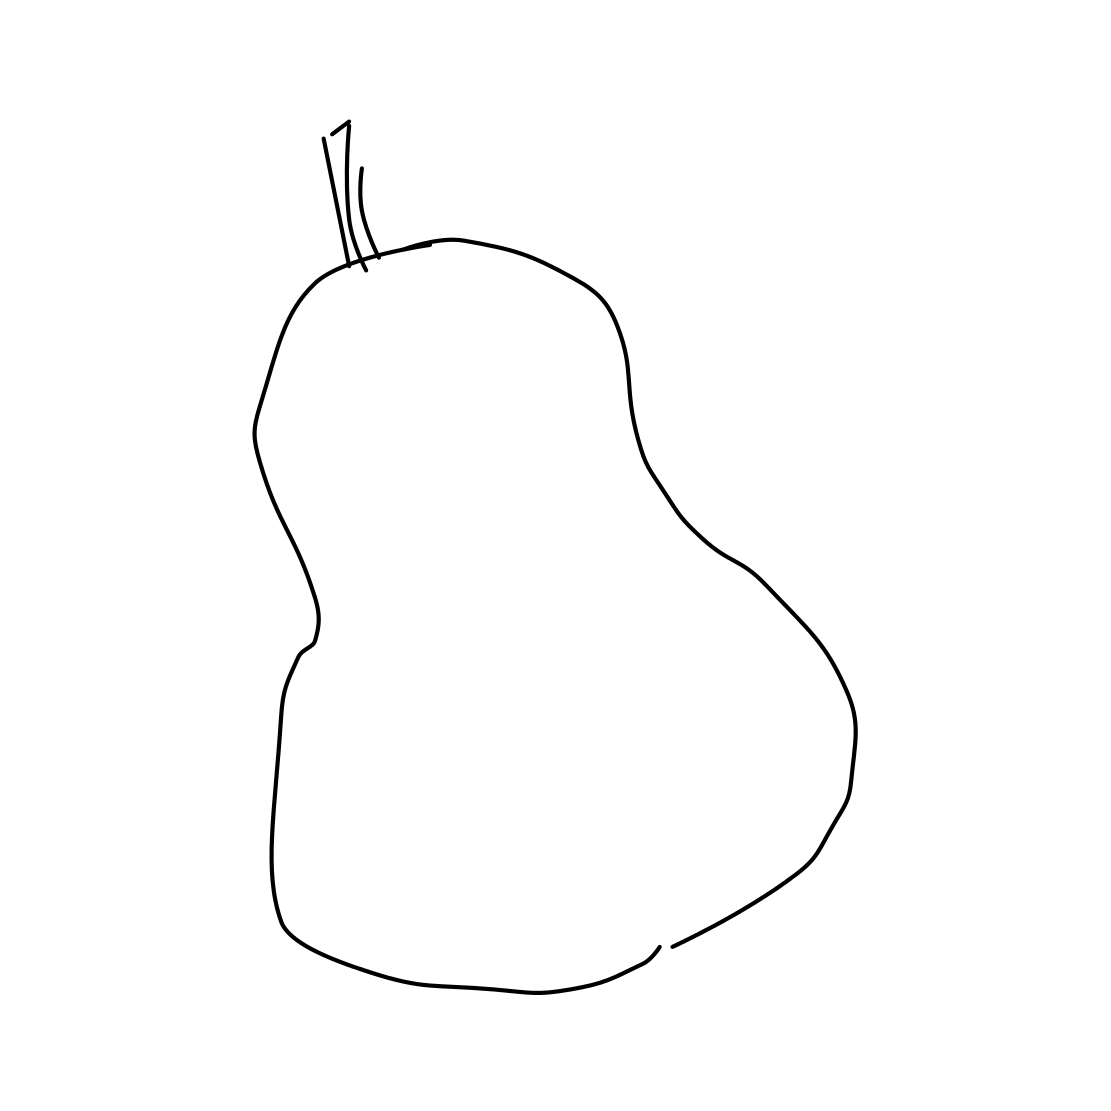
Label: pear